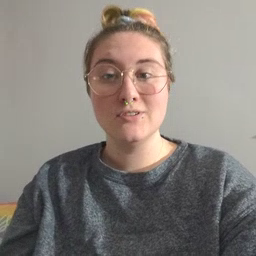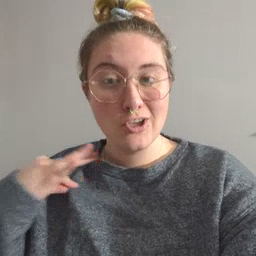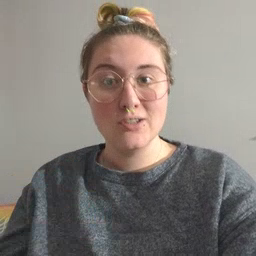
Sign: shirt